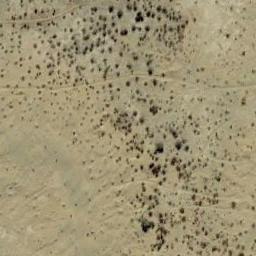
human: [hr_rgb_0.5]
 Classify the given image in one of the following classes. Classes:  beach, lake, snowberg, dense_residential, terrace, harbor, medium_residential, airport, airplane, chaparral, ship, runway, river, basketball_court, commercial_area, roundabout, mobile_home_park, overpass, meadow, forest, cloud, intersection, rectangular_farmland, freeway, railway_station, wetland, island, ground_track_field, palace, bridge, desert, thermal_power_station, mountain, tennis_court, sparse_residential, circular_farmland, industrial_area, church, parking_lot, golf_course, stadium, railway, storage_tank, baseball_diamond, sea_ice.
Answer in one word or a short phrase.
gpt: chaparral